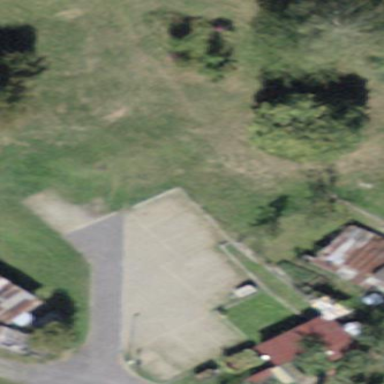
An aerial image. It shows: Parking area with grass paver surface.